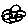
Label: flower